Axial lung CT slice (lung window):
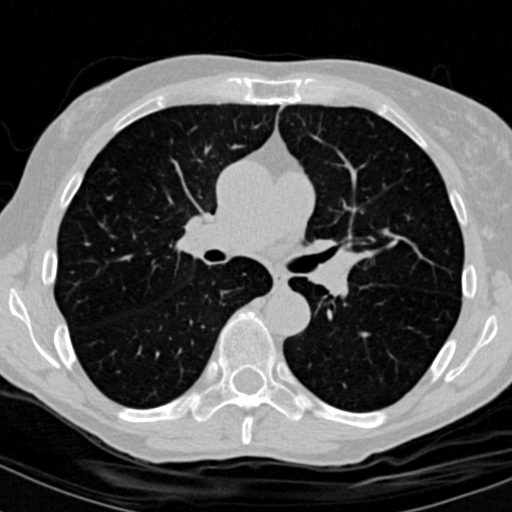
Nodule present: no